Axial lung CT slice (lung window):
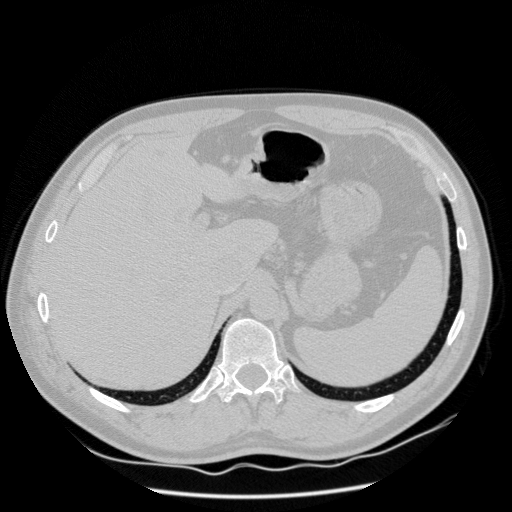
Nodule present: no